Question: If only there were an easier way of traversing ASP.NET controls in the codebehind. This has been the bane of my existence as an interning .NET developer. I would like some help identifying the proper member of the 'ListView' controls. I've deleted all the presentation code in the markup to make it easier to look, since it isn't relevant anyway. Here's the situation:
'''
<asp:ListView ID="NewProduct" runat="server" DataSourceID="NewProductSDS" DataKeyNames="ID">
<ItemTemplate>
<asp:Table ID="NewProductTable" runat="server">
<asp:TableRow>
<asp:TableCell>
<asp:LinkButton ID="editProductName" runat="server" CommandName="Edit" />
</asp:TableCell>
<!-- I want this value to be transferred to my edit combobox -->
<asp:TableCell ID="NewProductName" runat="server">
<%# Eval("Product").ToString.Trim()%>
</asp:TableCell>
</asp:TableRow>
</asp:Table>
</ItemTemplate>
<EditItemTemplate>
<asp:Table ID="NewProductTable" runat="server">
<asp:TableRow>
<asp:TableCell>
<asp:LinkButton ID="updateProductName" runat="server" CommandName="Rename" />
<asp:LinkButton ID="cancelProductName" runat="server" CommandName="Cancel" />
<!-- Autocomplete Combobox, NOTE: The DDL is not displayed -->
<asp:DropDownList ID="NewProductName_ddl" runat="server" DataSourceID="productLineSDS" DataTextField="Product" DataValueField="ID"></asp:DropDownList>
<asp:TextBox ID="NewProductName_cb" runat="server"></asp:TextBox>
<button id="NewProductName_btn" type="button"></button>
</asp:TableCell>
</asp:TableRow>
</asp:Table>
</EditItemTemplate>
</asp:ListView>
'''
'''
Protected Sub ItemClick(ByVal sender As Object, ByVal e As ListViewCommandEventArgs) Handles NewProduct.ItemCommand
Dim lv As ListView = DirectCast(sender, ListView)
Dim i As Integer = e.Item.DisplayIndex
'Session State Attempt
Session.Add("NewProductKey", lv.DataKeys(i).Value)
'URL State Attempt
NewProductKey = lv.DataKeys(i).Value
If e.CommandName = "Edit" Then
Session.Add("NewProductKey", lv.DataKeys(i).Value)
Try
'This DDL is in the <EditItemTemplate> section.
' Need to set "selected" to value from "NewProductName" table cell
' For some reason I can't "FindControl" on this one.
Dim ddl As DropDownList = DirectCast(lv.Items(0).FindControl("NewProductName_ddl"), DropDownList)
Dim tb As TextBox = DirectCast(lv.Items(0).FindControl("NewProductName_cb"), TextBox)
tb.Text = "test" 'BROKEN, can't even set the text. How can I ensure this control exists at this time?
'This TableCell is in the <ItemTemplate> section. I can get this
' value back just fine.
Dim pn As TableCell = DirectCast(lv.Items(0).FindControl("NewProductName"), TableCell)
ddl.SelectedValue = CInt(Session.Item("NewProductKey"))
ddl.Text = ddl.SelectedValue
Catch ex As Exception
End Try
'Wireup the Combobox using some custom Javascript.
Page.ClientScript.RegisterStartupScript([GetType], "", "cbsetup(""#NewProductName_cb"", ""#NewProductName_ddl"");", True)
ElseIf e.CommandName = "Rename" Then
Session.Add("NewProductKey", lv.DataKeys(i).Value)
'Update the Product Name with the new value as entered in the TextBox control.
Try
Dim ddl As DropDownList = DirectCast(lv.Items(0).FindControl("NewProductName_ddl"), DropDownList)
Dim tb As TextBox = DirectCast(lv.Items(0).FindControl("NewProductName_cb"), TextBox)
Dim pKey As String = NewProductKey.ToString
Dim pName As String = tb.Text 'Should take the value from the "NewProductName" TableCell
Using connection As New SqlConnection(myConnectionString)
'Query using pName and pKey works perfectly when run from SQL Server.
' The issue I'm having is capturing the values from the controls.
Dim updateQuery As New SqlCommand(RenameProductQueryStr, connection)
connection.Open()
updateQuery.ExecuteNonQuery()
connection.Close()
End Using
Catch ex As Exception
End Try
End If
End Sub
'''
What I want to accomplish is for my Combobox to have the value of the clicked row already selected in the DDL AND the text entered into the TextBox. I think the issue lies with my inability to 'FindControl' on a control in the '<EditItemTemplate>' section from a Command initiated by a control in the '<ItemTemplate>' section. Here's what I want it to look like. The first image is item mode, the second is edit mode.

It's not shown in my codebehind block above, but I'm using the following inside my "Edit" command block to try to identify the structure and how to grab my Combobox controls to act on them, but to no avail :(
'''
For Each item As Control In lv.Items
debugLabel.Text += ", Items: " + item.ToString + "<br />"
Next
'''
I don't know whether to use 'lv.Items(0).FindControl("")', 'lv.Items(0).Parent.FindControl("")', 'lv.Parent.FindControl("")', 'lv.FindControl("")', etc, or WHAT?!
> I mean !!! Get your stuff together!! You're making developers' lives everywhere freaking MISERABLE!! Not only with IE, but with a very inconsistent .NET framework where every control has a different member structure as is implemented differently. FCOL!!! I've decided to make an extensive set of tutorials and guides for exploring the .NET framework and how certain controls translate to html, and so on, once I roll out my new website. This is a major shortcoming in the API imho. As a new developer, it is extremely difficult to tell what is going on behind the scenes. I aim to make that a bit more evident to those with more of an html and traditional programming background. I've learned one thing, I have a serious love/hate relationship with frameworks.
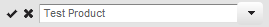
Answer: I re-framed my asking of this question months later in hopes of simplifying it and increasingly the likelihood of receiving adequate assistance. I have posted the answer to both of these questions, thanks to some guidance from the referenced question.
<URL>